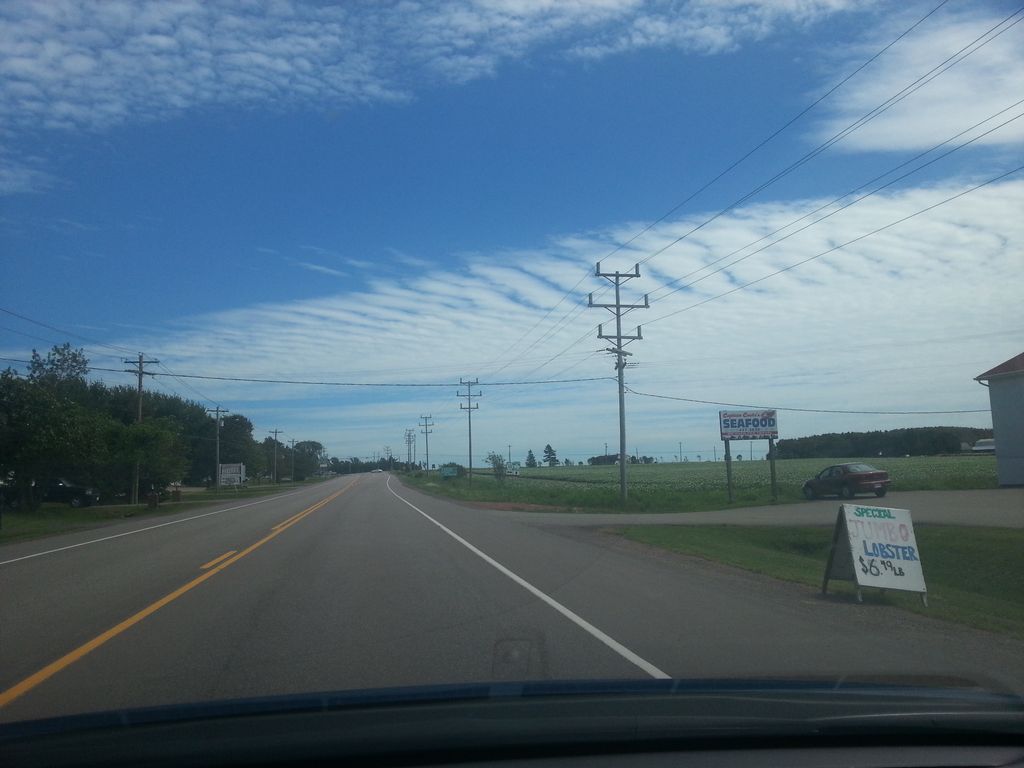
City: charlottetown